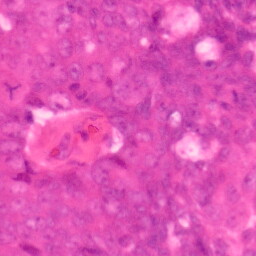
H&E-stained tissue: Colon